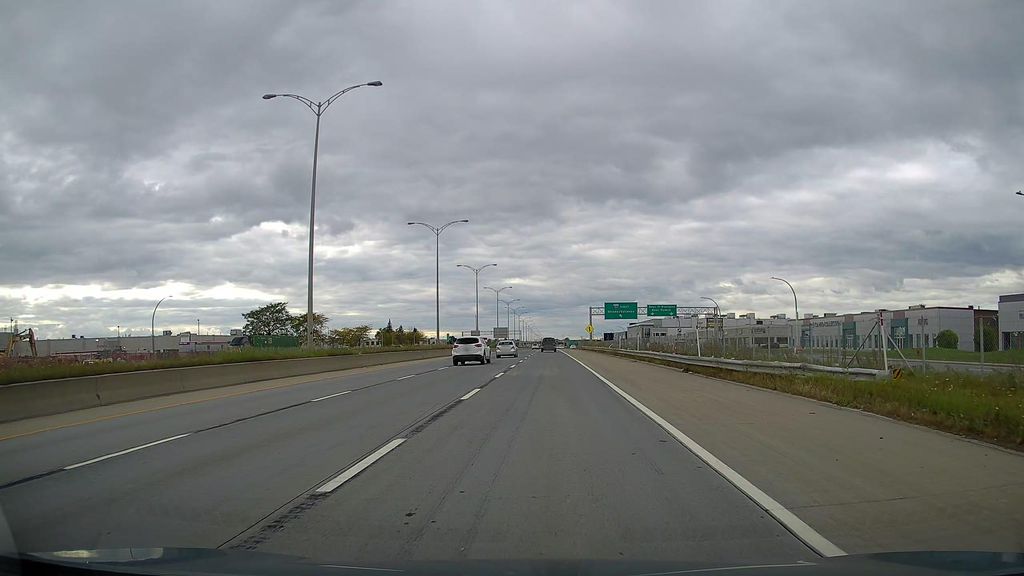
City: montreal